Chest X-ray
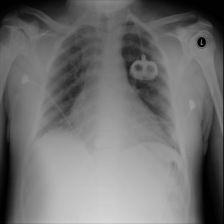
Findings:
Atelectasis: negative
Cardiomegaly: positive
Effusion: positive
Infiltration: negative
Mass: negative
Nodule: negative
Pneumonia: negative
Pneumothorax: negative
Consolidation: negative
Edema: negative
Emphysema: negative
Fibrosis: negative
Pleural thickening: negative
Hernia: negative